Question: I'm trying to combine some numbers and items into basically two columns. I have a table that has 7 Item columns and 7 qty columns along with a date and id field.

How can I combine them all into basically a couple of columns, even if the items repeat? Im trying to do something like this: Item1 QTY DATE With Item 1 perhaps repeating as many times as its in the columns.
The outcome needs to be just one column for the items and one for the qty along with the Date column next to it if possible.
Here is my current select statement
'''
SELECT TOP (100) PERCENT
Item1, Qty1, Item2, Qty2, Item3, Qty3, Item4, Qty4, Item5, Qty5,
Item6, Qty6, Item7, Qty7, Date, ID
FROM
dbo.ITEMREPORT1
'''
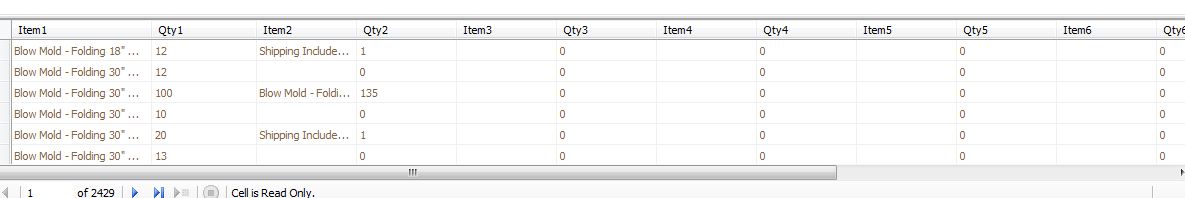
Answer: In order to get the multiple columns into multiple rows, you will want to unpivot the data. If you are using SQL Server 2008+ you could implement CROSS APPLY with VALUES:
'''
select c.item, c.qty, i.date
from dbo.ITEMREPORT1 i
cross apply
(
values
(Item1, Qty1),
(Item2, Qty2),
(Item3, Qty3),
(Item4, Qty4),
(Item5, Qty5),
(Item6, Qty6),
(Item7, Qty7)
) c (Item, Qty);
'''
Or you can use CROSS APPLY with SELECT/UNION ALL:
'''
select c.item, c.qty, i.date
from dbo.ITEMREPORT1 i
cross apply
(
select Item1, Qty1 union all
select Item2, Qty2 union all
select Item3, Qty3 union all
select Item4, Qty4 union all
select Item5, Qty5 union all
select Item6, Qty6 union all
select Item7, Qty7
) c (Item, Qty);
'''